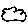
Label: cloud